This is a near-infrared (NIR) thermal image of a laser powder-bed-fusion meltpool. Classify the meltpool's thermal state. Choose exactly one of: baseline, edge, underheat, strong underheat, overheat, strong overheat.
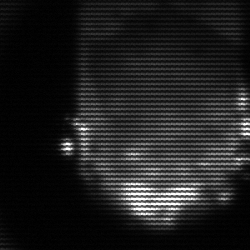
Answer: baseline